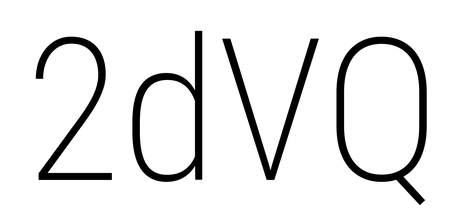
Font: Roboto_Condensed_ExtraLight